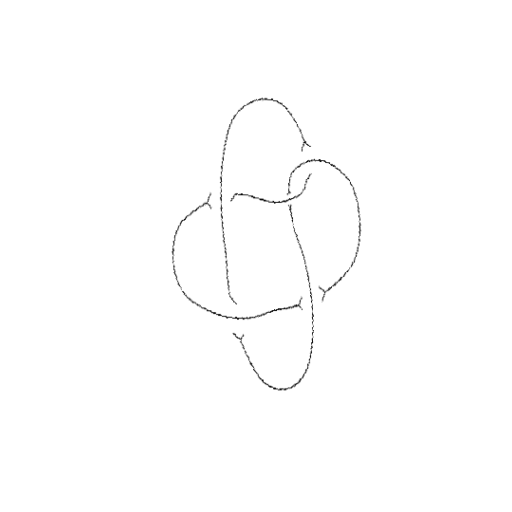
Crossing number: 5